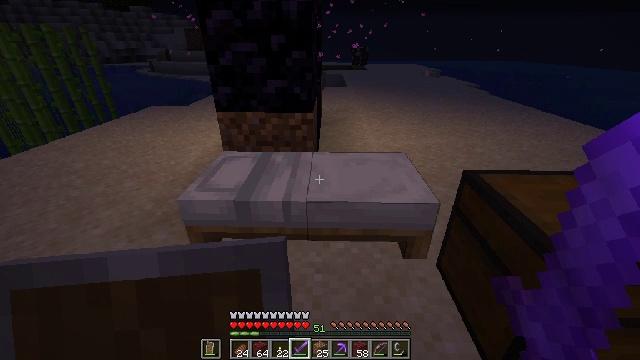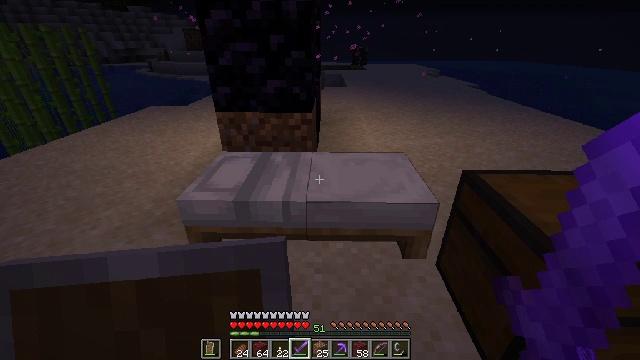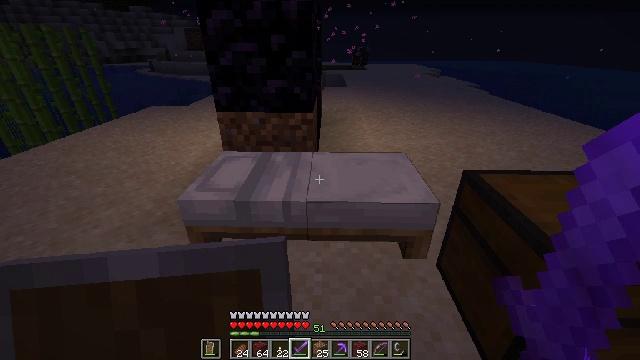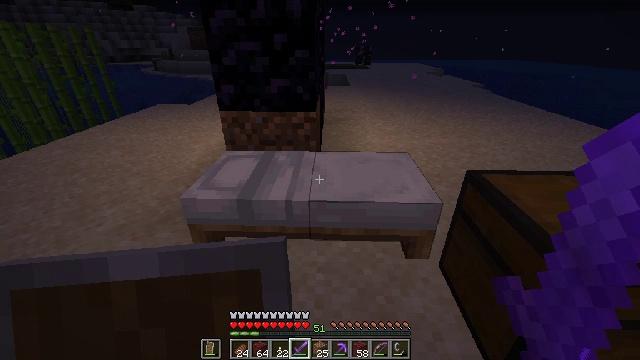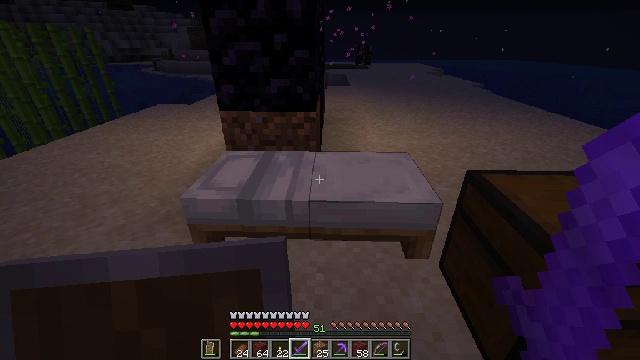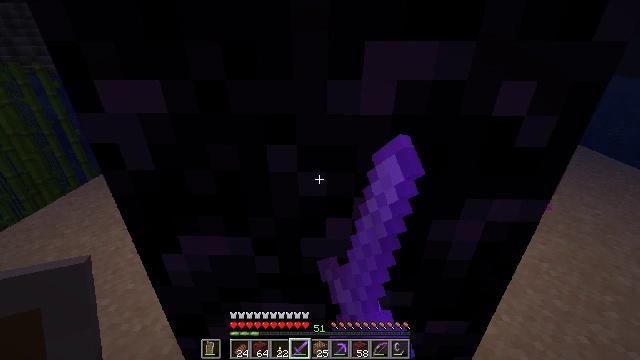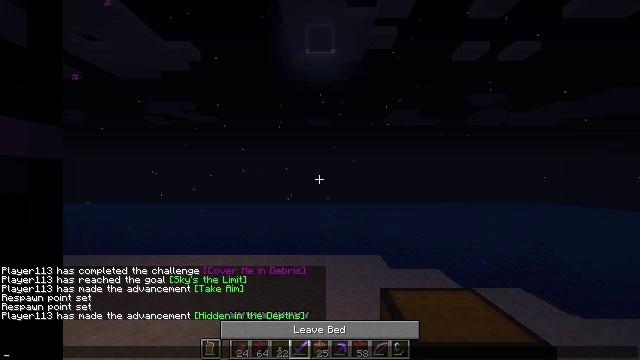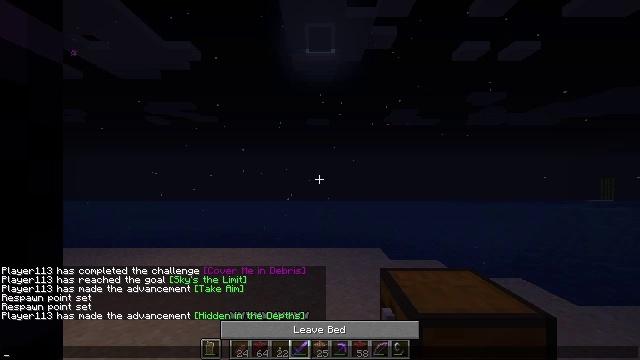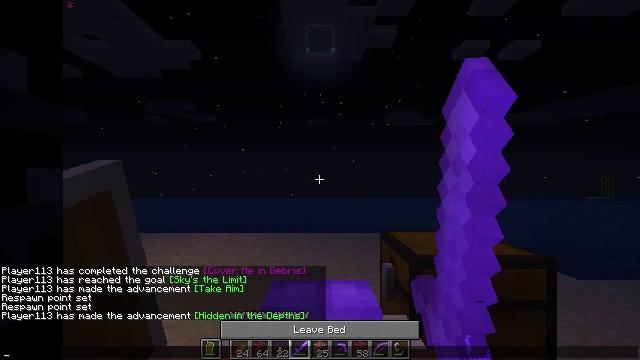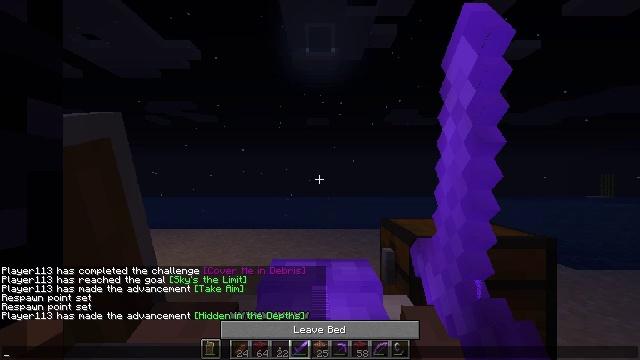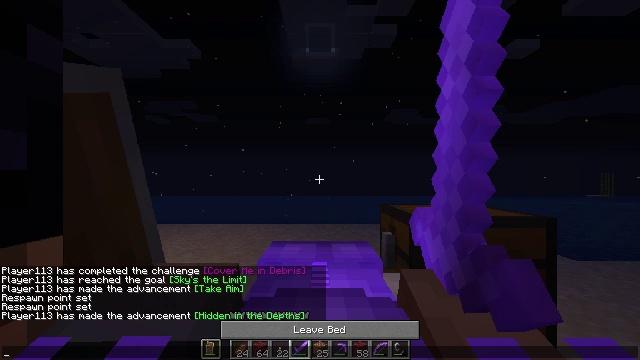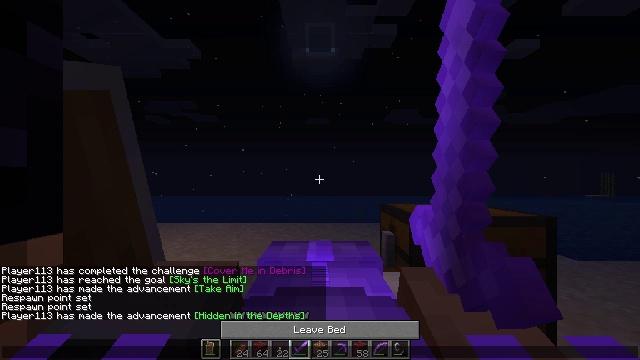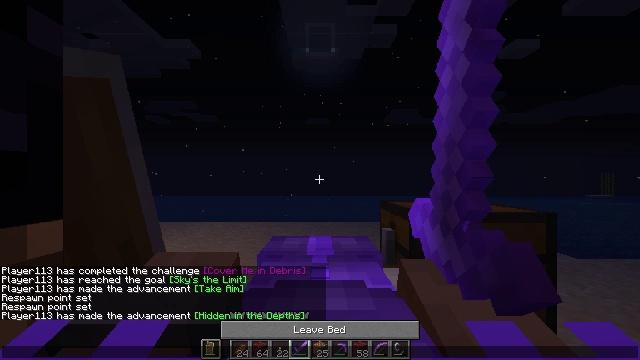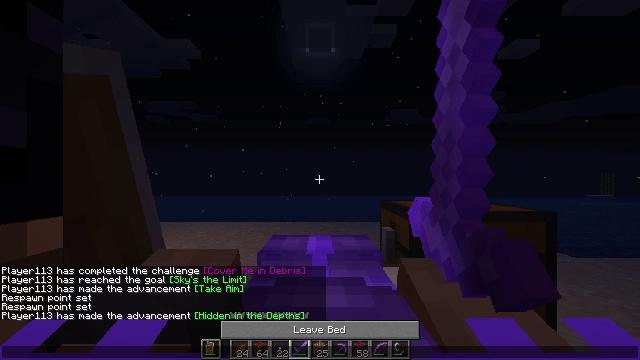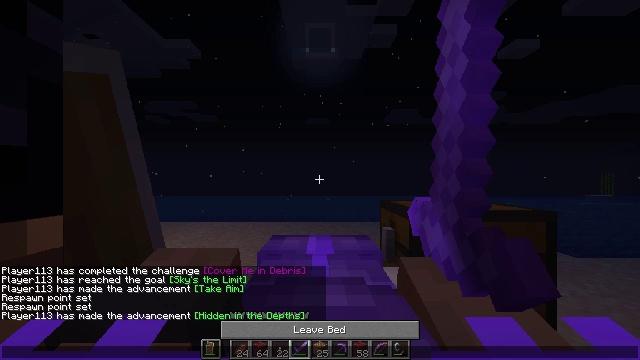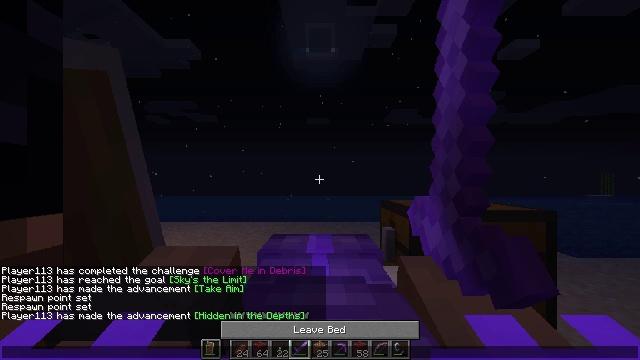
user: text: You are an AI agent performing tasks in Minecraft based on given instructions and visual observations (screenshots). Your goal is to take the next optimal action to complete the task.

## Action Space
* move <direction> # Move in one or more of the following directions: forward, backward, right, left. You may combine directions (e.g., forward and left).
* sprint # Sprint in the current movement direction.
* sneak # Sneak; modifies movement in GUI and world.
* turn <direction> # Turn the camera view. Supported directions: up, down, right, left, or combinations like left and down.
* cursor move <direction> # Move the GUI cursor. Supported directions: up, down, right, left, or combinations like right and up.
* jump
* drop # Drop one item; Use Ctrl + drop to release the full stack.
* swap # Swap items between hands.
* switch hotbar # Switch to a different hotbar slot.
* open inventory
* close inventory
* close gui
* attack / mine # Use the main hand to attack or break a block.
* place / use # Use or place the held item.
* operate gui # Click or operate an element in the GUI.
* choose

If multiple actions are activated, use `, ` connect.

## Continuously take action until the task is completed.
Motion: motion action
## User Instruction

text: Kill a zombie.
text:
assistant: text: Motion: use / place
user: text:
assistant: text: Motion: use / place
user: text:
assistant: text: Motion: no_op
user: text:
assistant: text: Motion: no_op
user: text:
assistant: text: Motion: no_op
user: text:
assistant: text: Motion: no_op
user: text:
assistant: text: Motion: no_op
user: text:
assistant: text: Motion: no_op
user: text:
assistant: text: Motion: no_op
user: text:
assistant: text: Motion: no_op
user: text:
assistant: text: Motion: no_op
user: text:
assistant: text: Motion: no_op
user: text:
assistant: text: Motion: no_op
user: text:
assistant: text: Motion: no_op
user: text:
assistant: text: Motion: no_op
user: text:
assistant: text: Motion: no_op
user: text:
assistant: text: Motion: no_op
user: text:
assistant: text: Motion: no_op
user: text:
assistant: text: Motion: no_op
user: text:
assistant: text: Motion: no_op
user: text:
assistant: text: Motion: no_op
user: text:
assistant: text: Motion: no_op
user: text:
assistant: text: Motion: no_op
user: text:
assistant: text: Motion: no_op
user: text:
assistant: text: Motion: no_op
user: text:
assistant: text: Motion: no_op
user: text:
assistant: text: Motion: no_op
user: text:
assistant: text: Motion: no_op
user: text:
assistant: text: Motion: no_op
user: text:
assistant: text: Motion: no_op